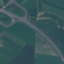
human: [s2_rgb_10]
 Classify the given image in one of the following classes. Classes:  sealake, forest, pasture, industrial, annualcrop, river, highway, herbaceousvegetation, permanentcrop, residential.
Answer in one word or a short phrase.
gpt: Highway